Interaction volume radius: 5 \u00c5
Interaction volume height: 15 \u00c5
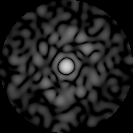
Disorder parameter: 0.8218